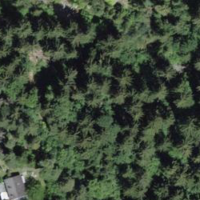
EUNIS habitat code: 43
Species observed at this site:
Fagus sylvatica